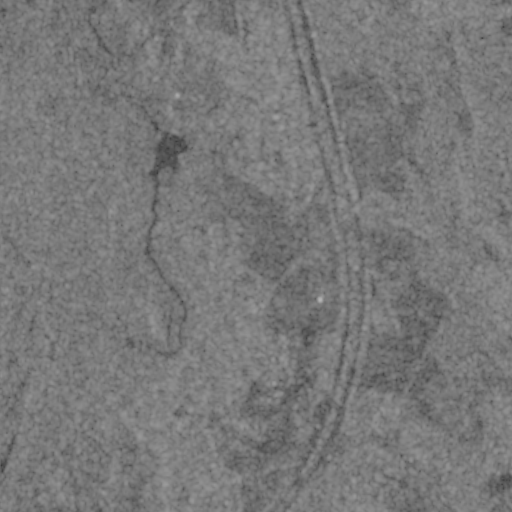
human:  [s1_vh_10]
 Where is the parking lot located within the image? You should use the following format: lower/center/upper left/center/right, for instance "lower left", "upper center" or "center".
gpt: The parking lot is located in the lower of the image.
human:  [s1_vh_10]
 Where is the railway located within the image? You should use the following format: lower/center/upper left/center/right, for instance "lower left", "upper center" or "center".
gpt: The railway is located in the left of the image.
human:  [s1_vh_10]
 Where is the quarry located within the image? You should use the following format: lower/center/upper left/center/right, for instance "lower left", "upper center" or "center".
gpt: There is no quarry in the image.

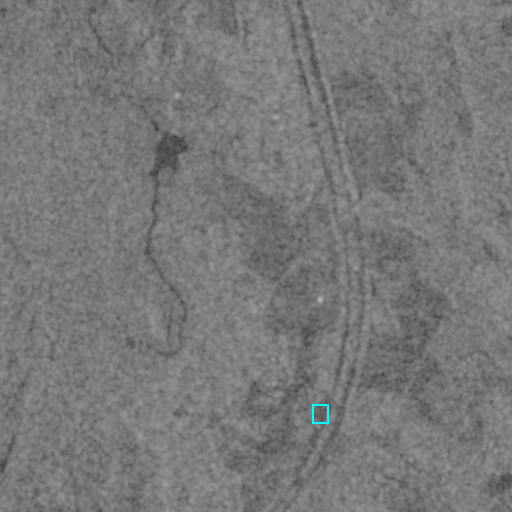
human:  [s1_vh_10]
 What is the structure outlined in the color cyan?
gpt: The structure outlined in cyan is a parking lot.
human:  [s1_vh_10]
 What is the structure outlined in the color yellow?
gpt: There is no yellow outline.